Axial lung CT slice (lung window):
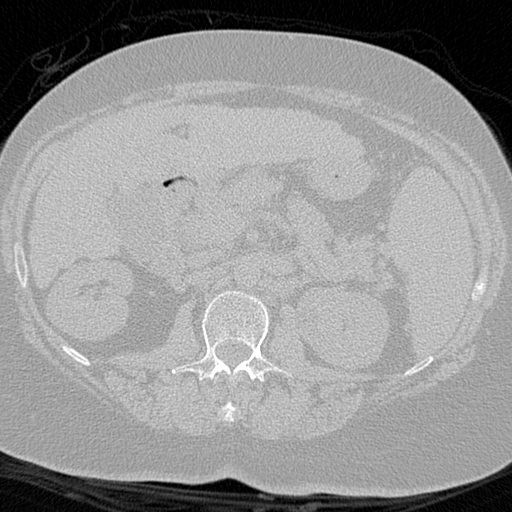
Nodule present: no